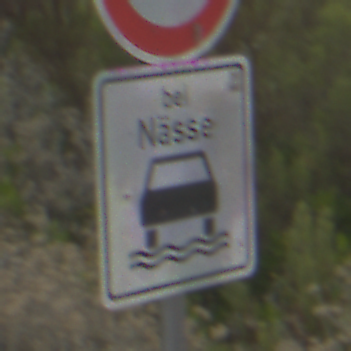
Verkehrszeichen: BeiNaesse
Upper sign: Geschwindigkeit110
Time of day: Midday
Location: Outdoor (Nature)
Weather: Overcast
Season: NotSpecified
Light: Natural